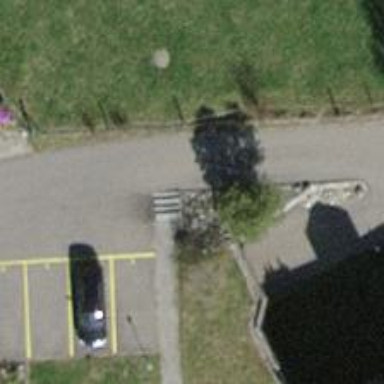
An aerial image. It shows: Set of steps on the road.